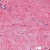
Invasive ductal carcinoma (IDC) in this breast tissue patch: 0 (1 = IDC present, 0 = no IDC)